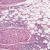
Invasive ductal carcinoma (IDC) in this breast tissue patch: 0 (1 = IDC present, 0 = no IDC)